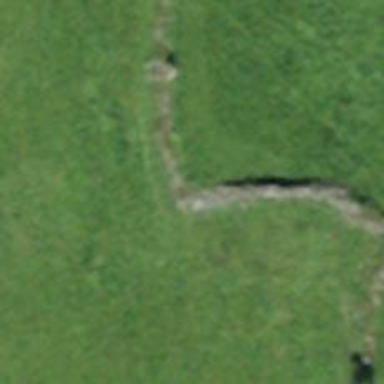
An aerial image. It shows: Dry stone wall barrier.